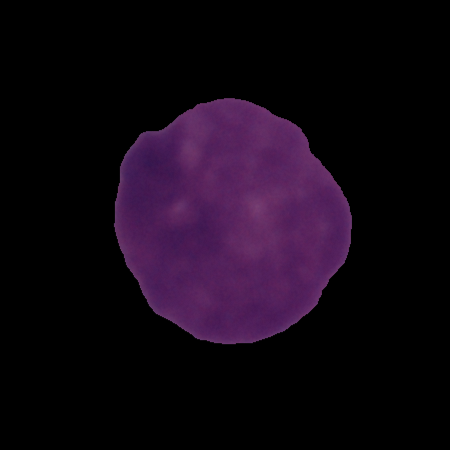
Label: cancer